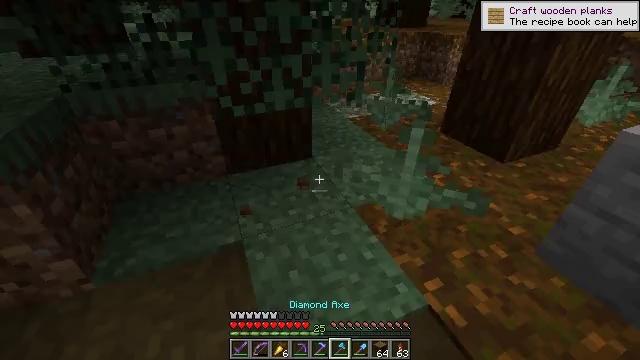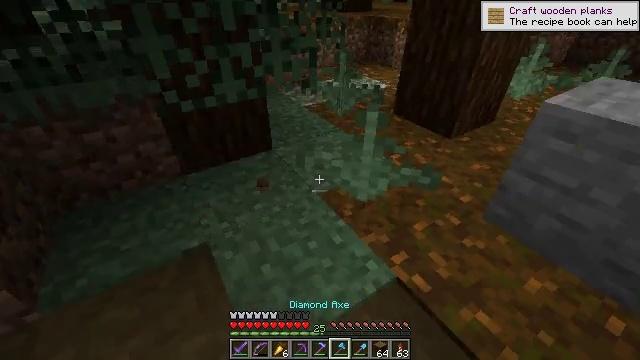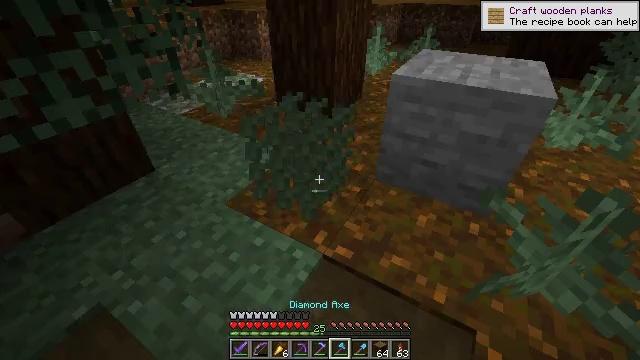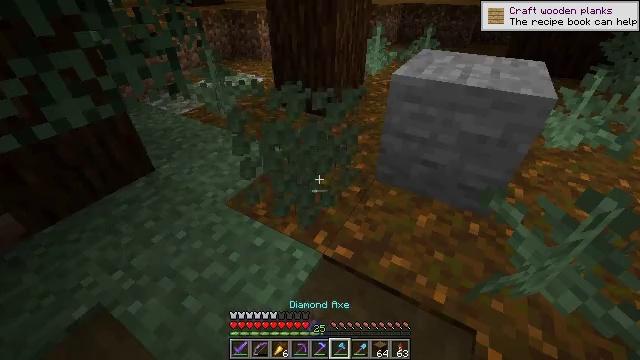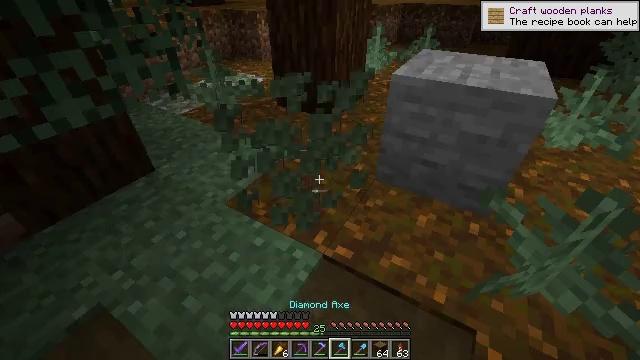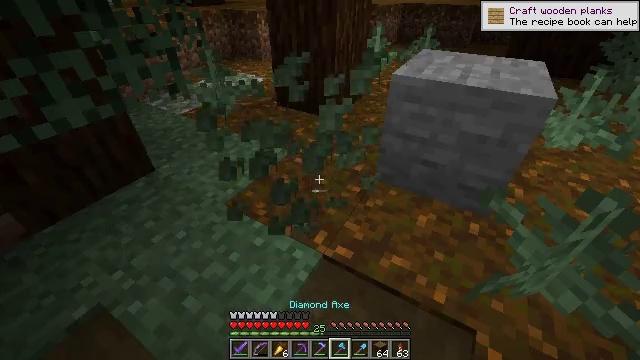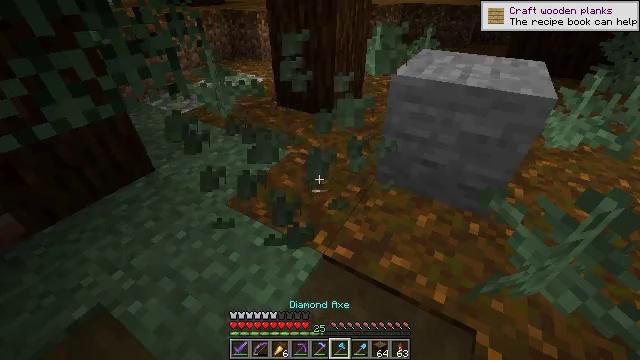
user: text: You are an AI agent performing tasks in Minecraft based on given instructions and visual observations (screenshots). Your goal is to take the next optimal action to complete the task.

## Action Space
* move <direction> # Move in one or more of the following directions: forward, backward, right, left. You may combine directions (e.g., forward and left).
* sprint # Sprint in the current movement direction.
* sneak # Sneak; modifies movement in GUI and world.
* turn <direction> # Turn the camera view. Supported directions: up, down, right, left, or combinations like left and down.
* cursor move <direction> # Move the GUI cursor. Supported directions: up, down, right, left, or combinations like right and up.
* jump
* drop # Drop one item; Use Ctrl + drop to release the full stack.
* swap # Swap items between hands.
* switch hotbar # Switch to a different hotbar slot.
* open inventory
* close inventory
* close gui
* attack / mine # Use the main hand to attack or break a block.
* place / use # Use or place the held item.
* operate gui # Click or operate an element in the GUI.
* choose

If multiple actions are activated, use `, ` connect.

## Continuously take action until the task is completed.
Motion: motion action
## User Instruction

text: Harvest some fern.
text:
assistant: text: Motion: no_op
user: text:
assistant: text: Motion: turn right and down, attack / mine
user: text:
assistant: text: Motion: no_op
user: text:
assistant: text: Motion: no_op
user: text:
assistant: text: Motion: no_op
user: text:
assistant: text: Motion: no_op
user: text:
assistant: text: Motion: no_op